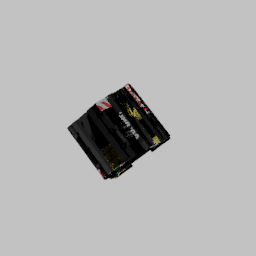
Label: tools